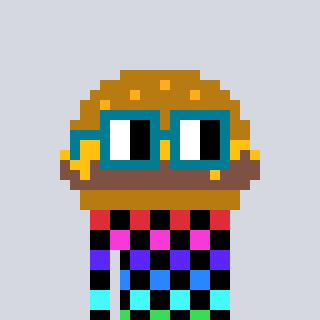
a pixel art character with square dark green glasses, a burger-shaped head and a rust-colored body on a cool background